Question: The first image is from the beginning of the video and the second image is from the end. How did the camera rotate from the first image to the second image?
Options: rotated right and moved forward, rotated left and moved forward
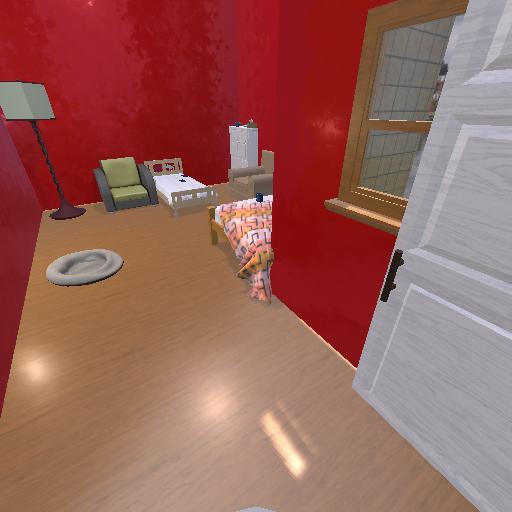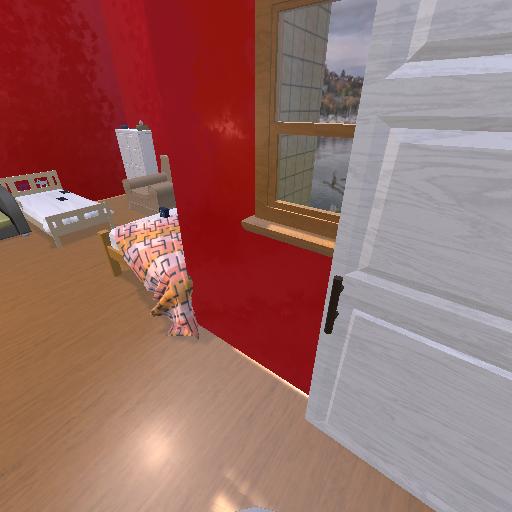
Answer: rotated right and moved forward